Question: Count the number of objects in the diagram.
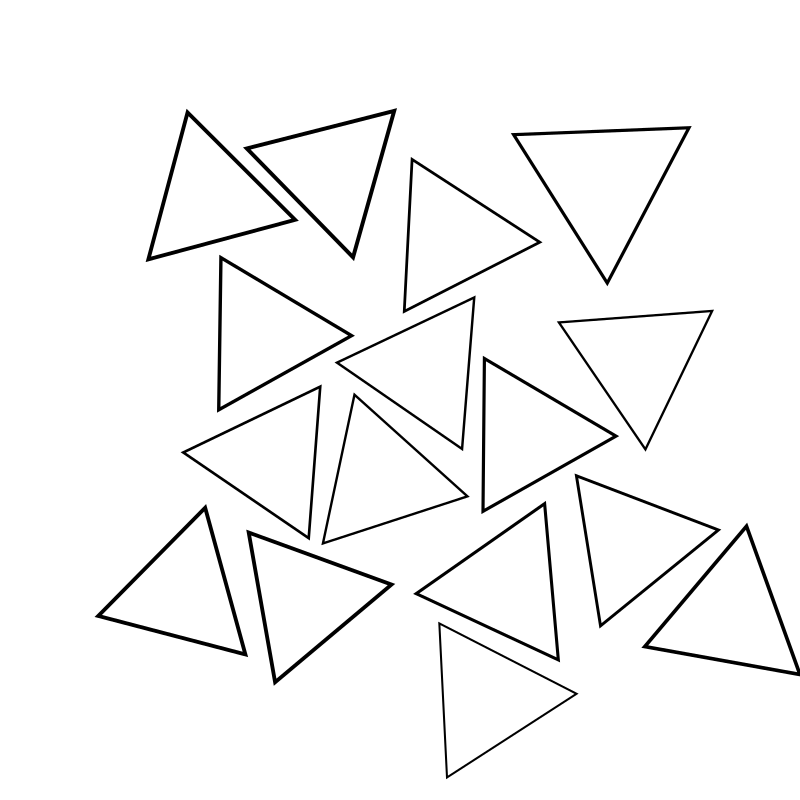
Answer: 16